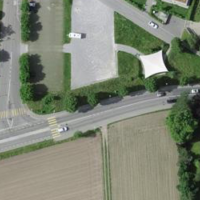
EUNIS habitat code: 53
Species observed at this site:
Campanula rotundifolia